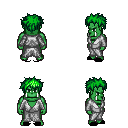
a pixel art fantasy rpg character, male body template, orc, green skin, white robe, magenta pants, green bedhead hairstyle, black slippers, four views (front, back, left, right), 2x2 character sprite sheet, small pixel art, hard edges, no anti-aliasing